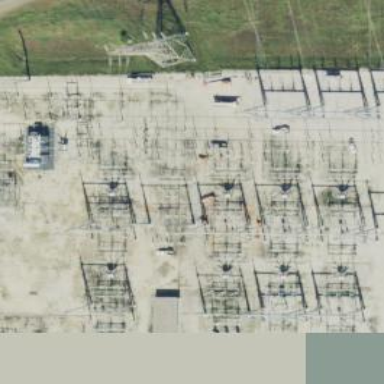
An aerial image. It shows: Switch for power supply.